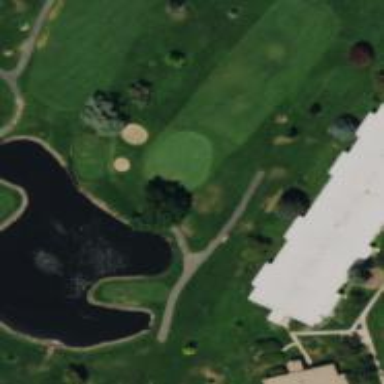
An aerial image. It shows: Golf hole for the sport of golf.